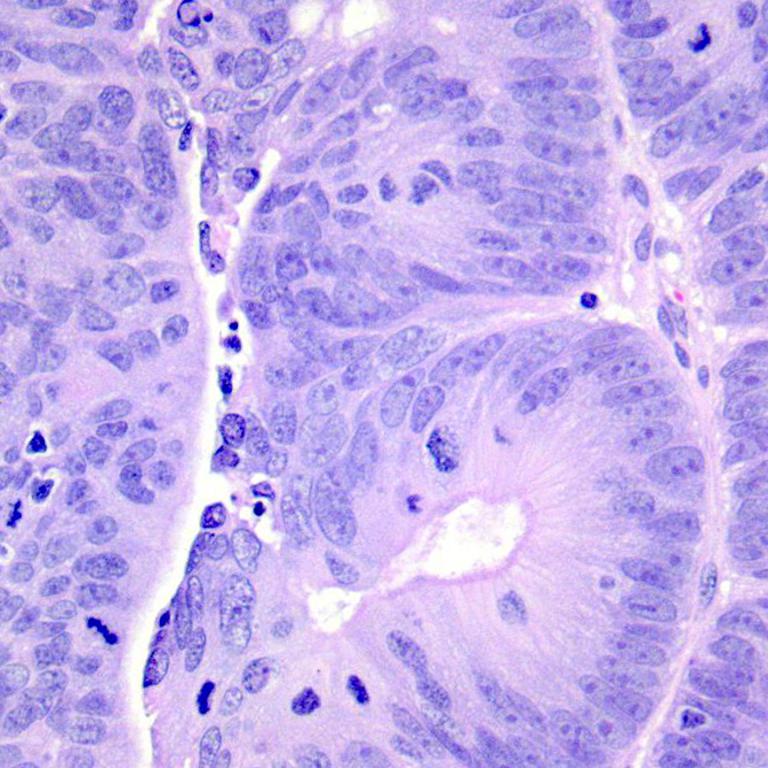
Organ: colon
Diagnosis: adenocarcinomas